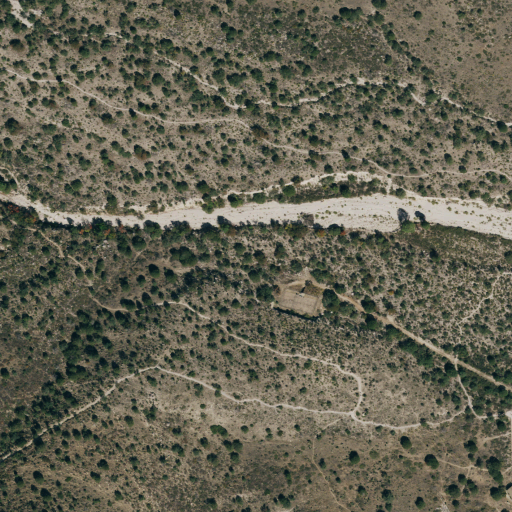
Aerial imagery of valley in Texas named Pine Spring Canyon containing shrub, evergreen forest, and low intensity development